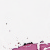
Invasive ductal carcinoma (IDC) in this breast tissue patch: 0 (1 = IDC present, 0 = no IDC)